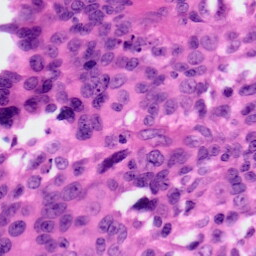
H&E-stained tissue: Ovarian